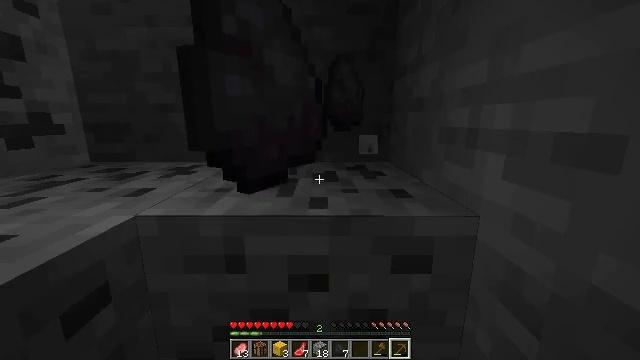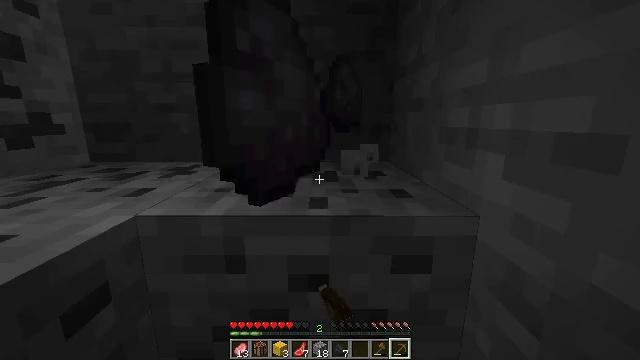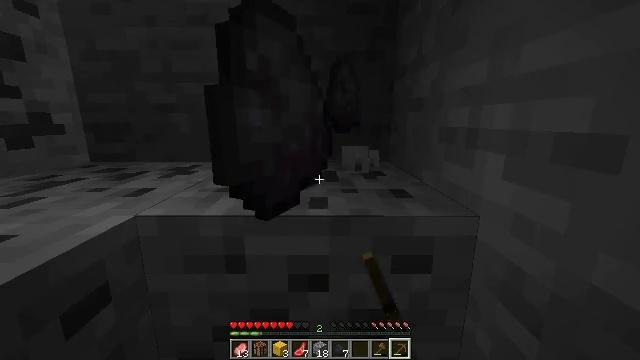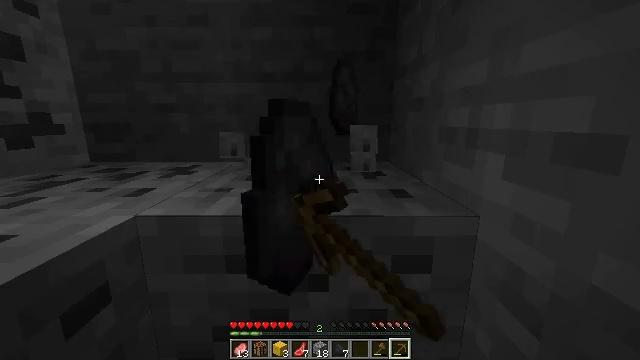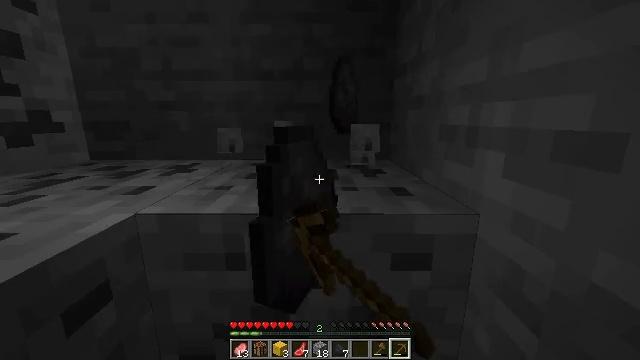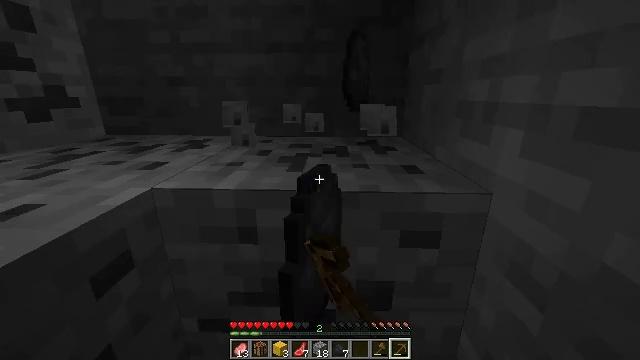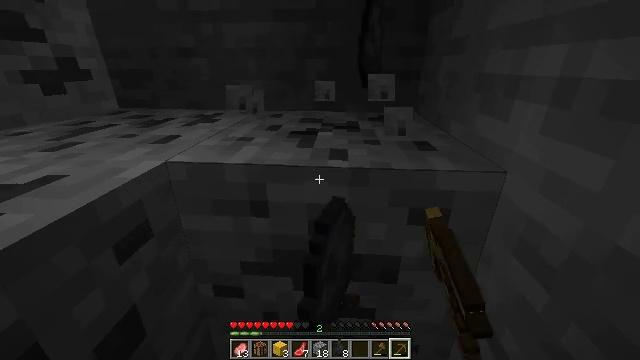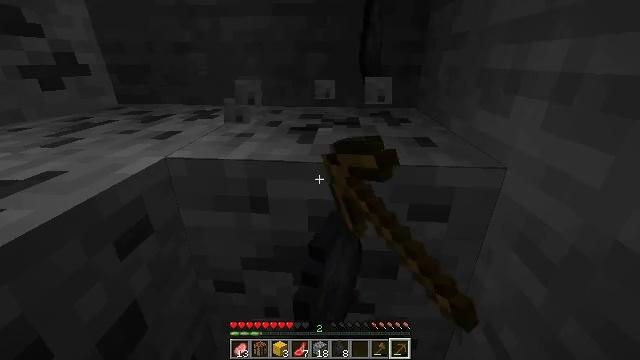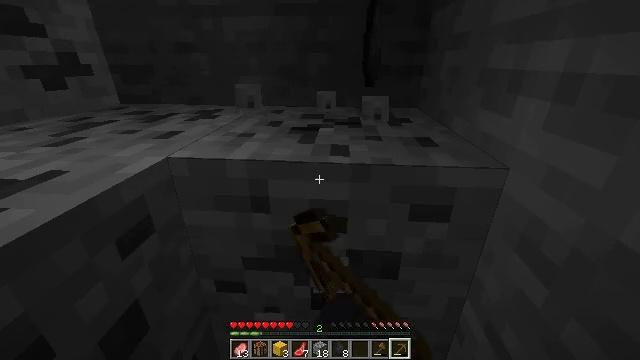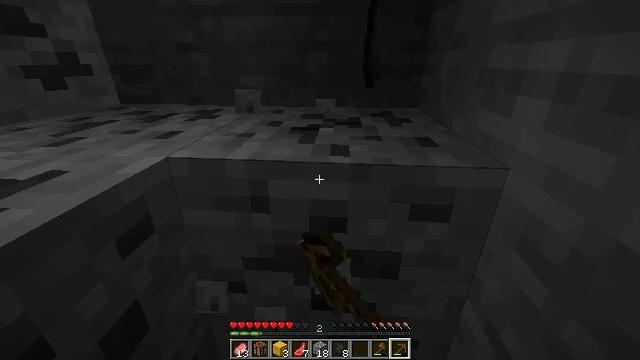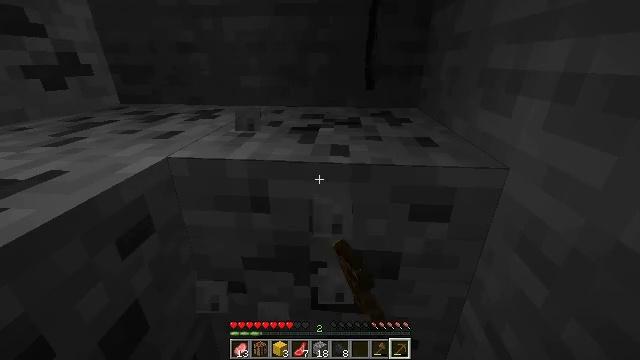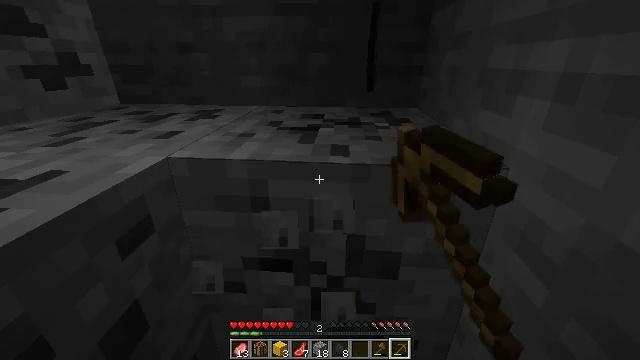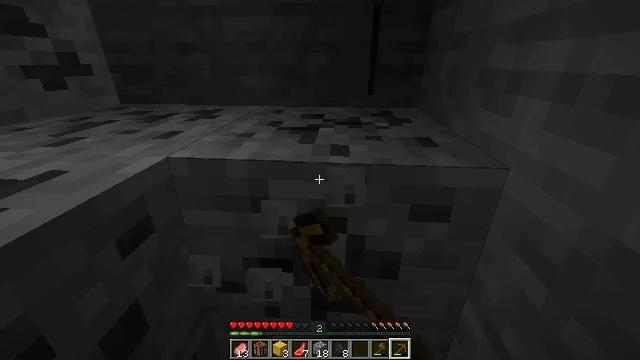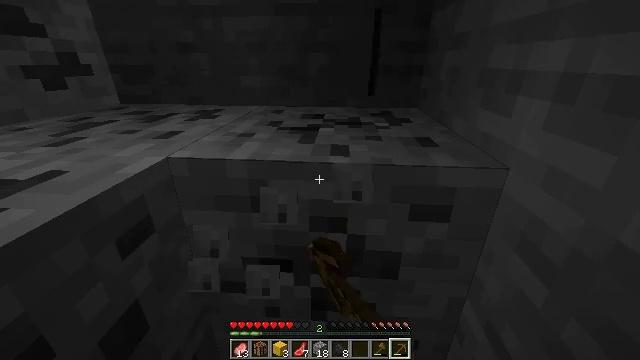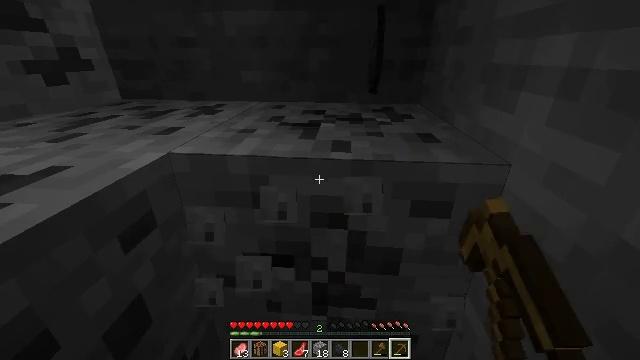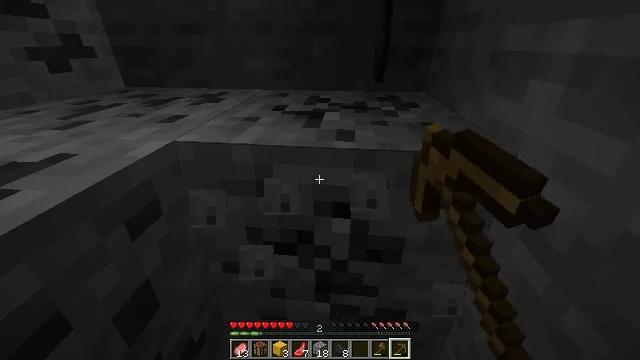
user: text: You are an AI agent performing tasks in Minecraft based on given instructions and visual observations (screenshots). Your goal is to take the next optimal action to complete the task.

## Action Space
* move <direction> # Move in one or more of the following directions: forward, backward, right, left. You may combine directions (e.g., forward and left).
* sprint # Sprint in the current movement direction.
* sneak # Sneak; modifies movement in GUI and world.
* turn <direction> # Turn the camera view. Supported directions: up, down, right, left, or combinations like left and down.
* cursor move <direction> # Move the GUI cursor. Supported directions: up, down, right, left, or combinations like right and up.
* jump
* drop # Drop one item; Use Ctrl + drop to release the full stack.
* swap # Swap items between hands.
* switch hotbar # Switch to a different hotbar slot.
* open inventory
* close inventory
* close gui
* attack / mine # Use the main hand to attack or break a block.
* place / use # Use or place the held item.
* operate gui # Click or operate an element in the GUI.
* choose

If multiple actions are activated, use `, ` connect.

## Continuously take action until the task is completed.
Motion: motion action
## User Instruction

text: Collect coal by mining the ore.
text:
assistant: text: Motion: sneak, attack / mine
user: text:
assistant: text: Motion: sneak, attack / mine
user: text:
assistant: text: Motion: sneak, attack / mine
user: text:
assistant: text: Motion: sneak, attack / mine
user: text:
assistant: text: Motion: sneak, turn left and down, attack / mine
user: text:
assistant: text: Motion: sneak, turn left and down, attack / mine
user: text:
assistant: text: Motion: sneak, attack / mine
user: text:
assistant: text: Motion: sneak, attack / mine
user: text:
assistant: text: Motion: sneak, attack / mine
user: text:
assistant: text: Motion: sneak, attack / mine
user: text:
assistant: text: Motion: sneak, attack / mine
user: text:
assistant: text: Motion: sneak, attack / mine
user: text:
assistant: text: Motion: sneak, attack / mine
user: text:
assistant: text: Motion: sneak, attack / mine
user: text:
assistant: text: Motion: sneak, turn down, attack / mine
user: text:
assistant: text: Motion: sneak, turn down, attack / mine
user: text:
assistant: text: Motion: sneak, attack / mine
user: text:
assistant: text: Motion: sneak, attack / mine
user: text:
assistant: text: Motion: sneak, attack / mine
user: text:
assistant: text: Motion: sneak, attack / mine
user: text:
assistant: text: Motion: sneak, attack / mine
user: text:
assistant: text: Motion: sneak, attack / mine
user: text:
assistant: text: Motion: sneak, attack / mine
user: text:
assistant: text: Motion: sneak, attack / mine
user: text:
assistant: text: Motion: sneak, attack / mine
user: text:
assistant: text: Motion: sneak, attack / mine
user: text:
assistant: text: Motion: sneak, attack / mine
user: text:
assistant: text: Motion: sneak, attack / mine
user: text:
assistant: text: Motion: sneak, attack / mine
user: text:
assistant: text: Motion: sneak, attack / mine